Current action and preconditions to check: trajectory_clear

Your task: For each precondition in the list above, predict whether it will hold at this action.

Consider the current scene as observed from the mobile robot's camera, and analyze the predicted future states of all dynamic agents (e.g., people, animals, vehicles, or any moving entities) within the NEXT SECOND.

IMPORTANT: Only answer "very likely" if you are absolutely certain—based on strong, clear evidence—that a dynamic agent will violate the precondition in the predicted future state. Do NOT answer "very likely" for unlikely, ambiguous, or low-probability risks.

Ask yourself for each precondition: Is there a high probability, with clear and convincing evidence, that the predicted future states of any dynamic agent will interfere with the predicted future state of the currently executing action within the NEXT SECOND, causing that precondition to fail?

Assess the risk level based on these predictions. Use "likely" or "very likely" if motions create a clear risk of interference.

Use "neutral" or "improbable" if agents are nearby but their predicted paths are clearly diverging or non-conflicting.

Failure Risk Categories: "very improbable", "improbable", "neutral", "likely", "very likely"

Answer Format: Output ONLY the probability_of_failure value from these categories: "very improbable", "improbable", "neutral", "likely", "very likely"

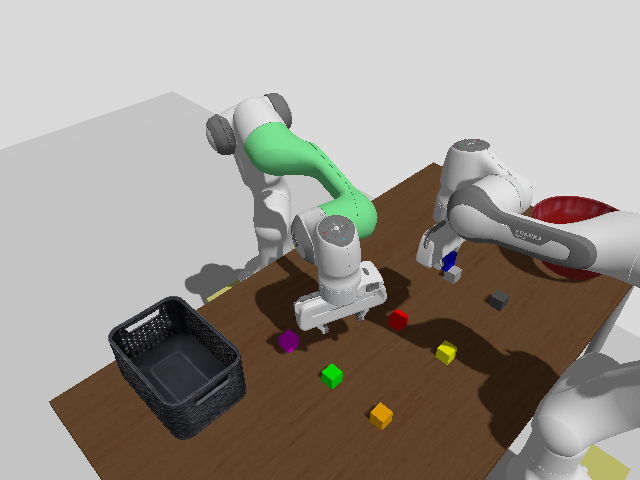

Answer: improbable